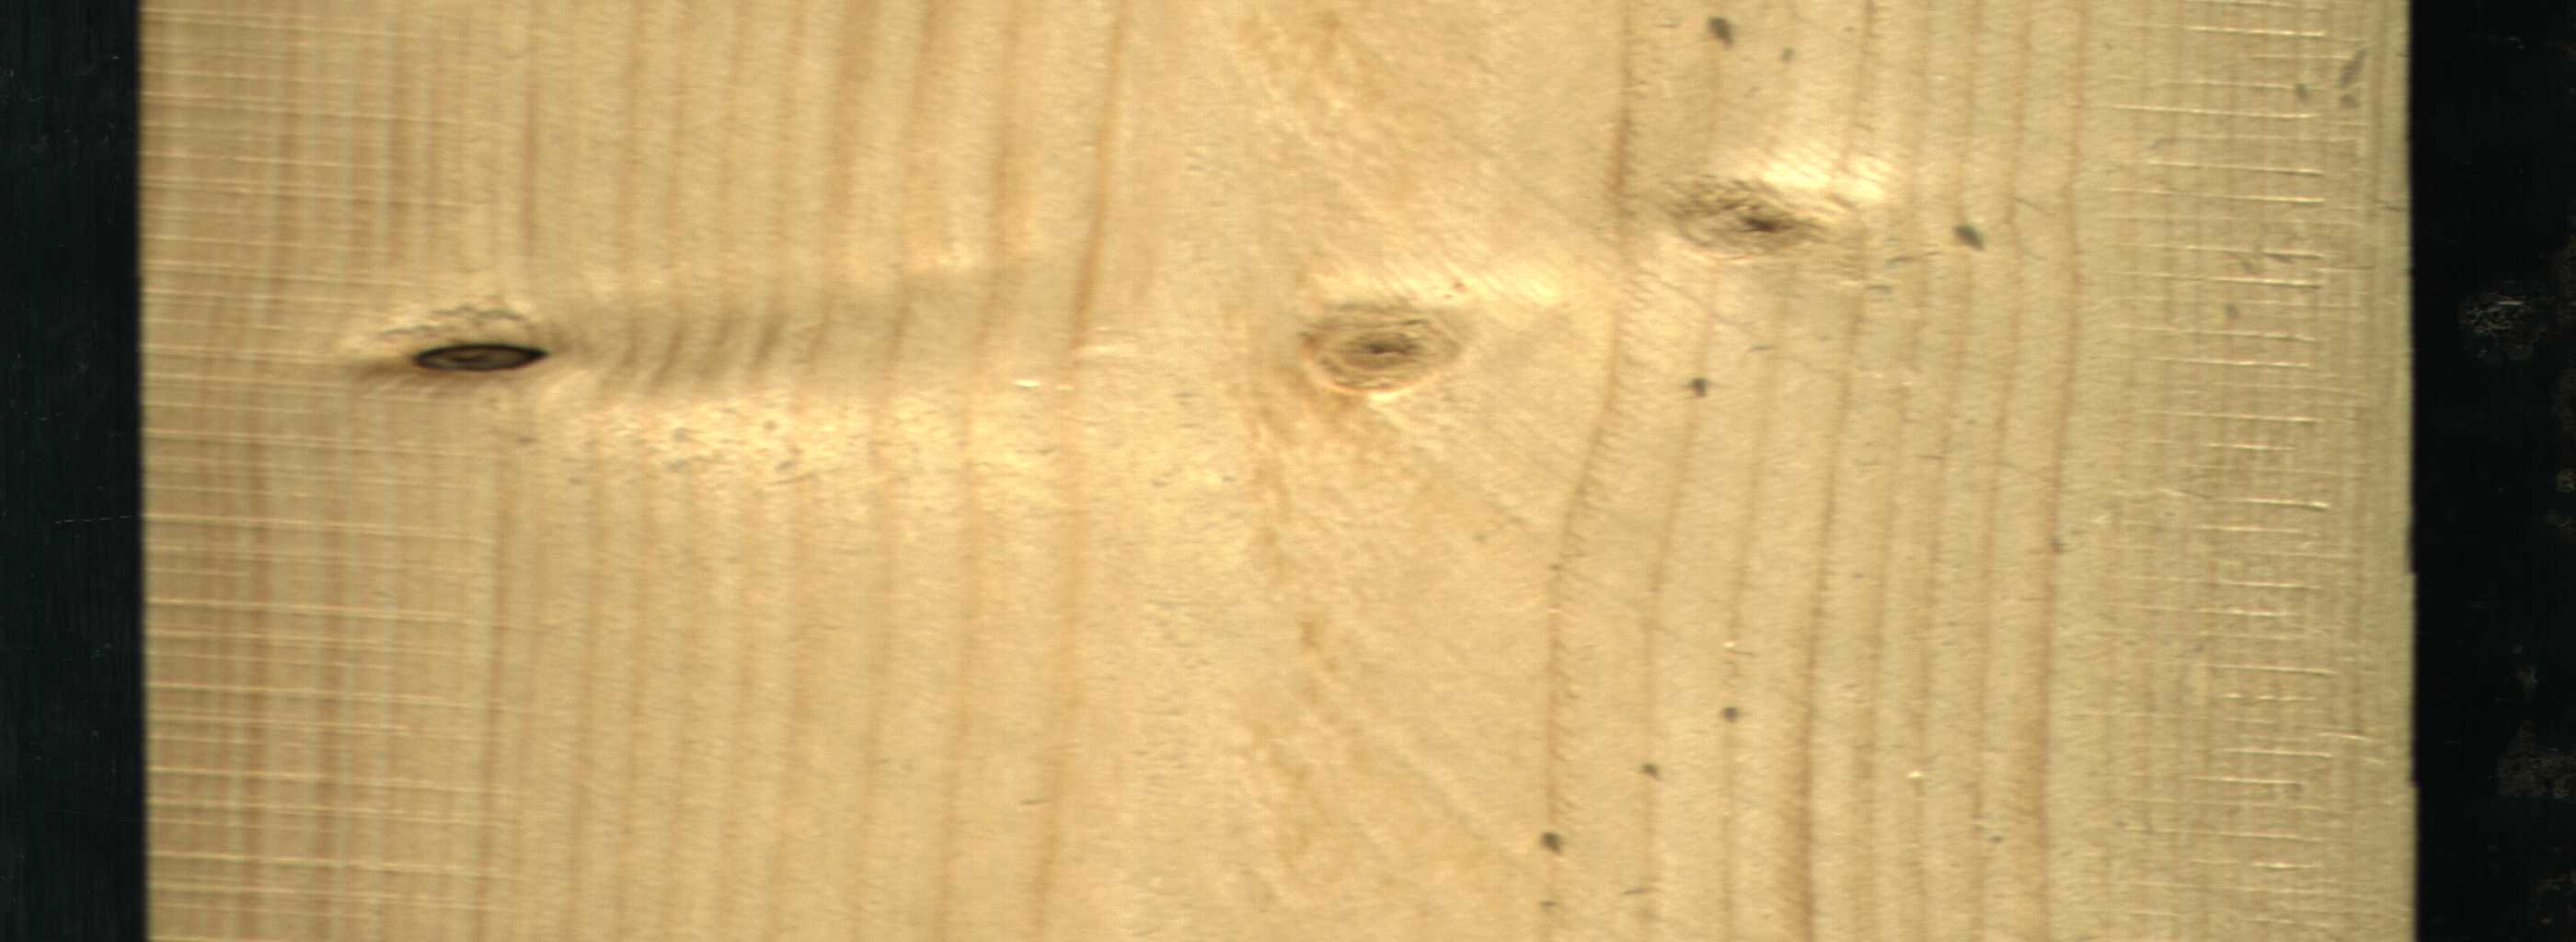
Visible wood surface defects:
Dead_Knot
Live_Knot
Live_Knot